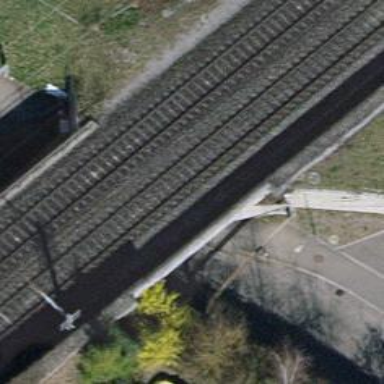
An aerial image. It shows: Bridge with electrified railway tracks featuring contact line.